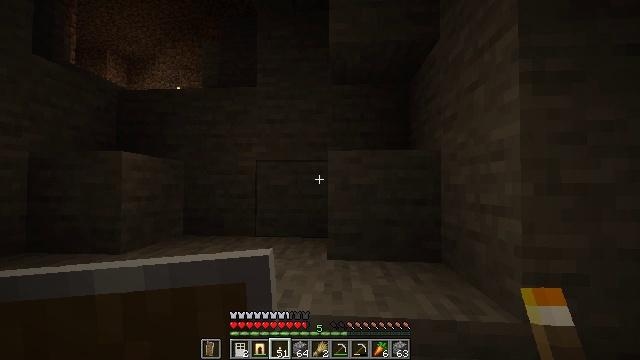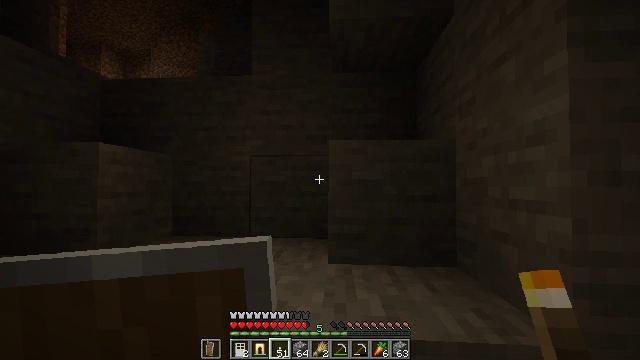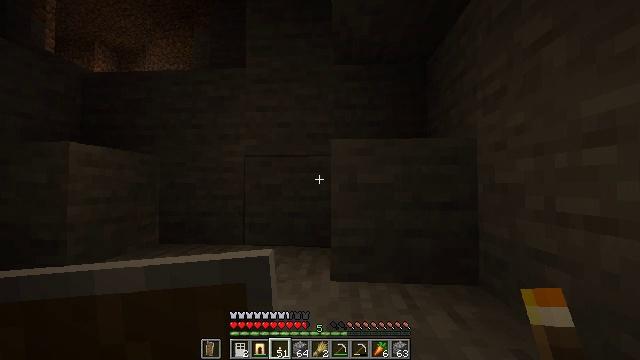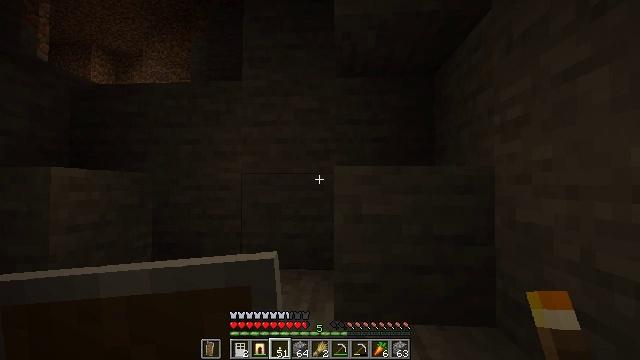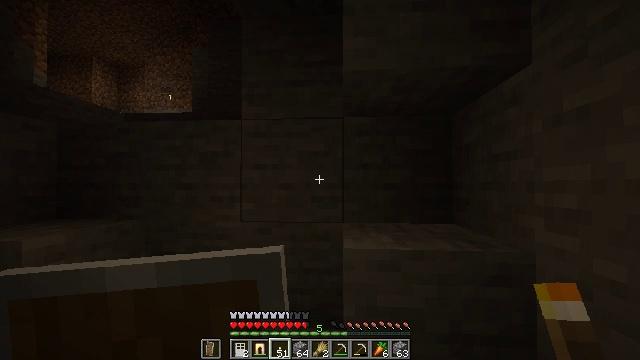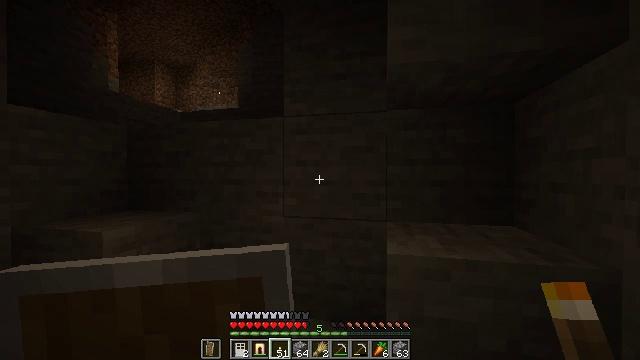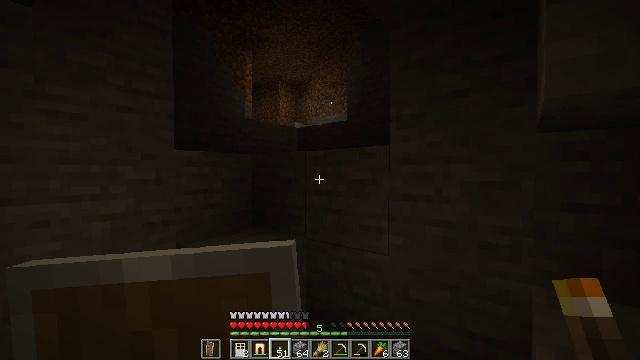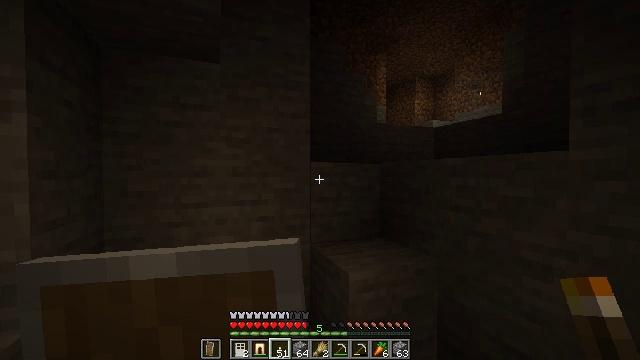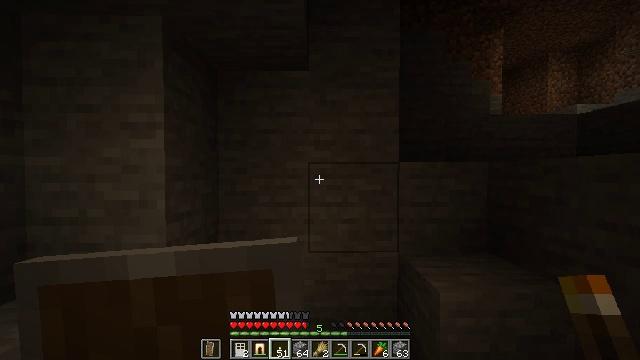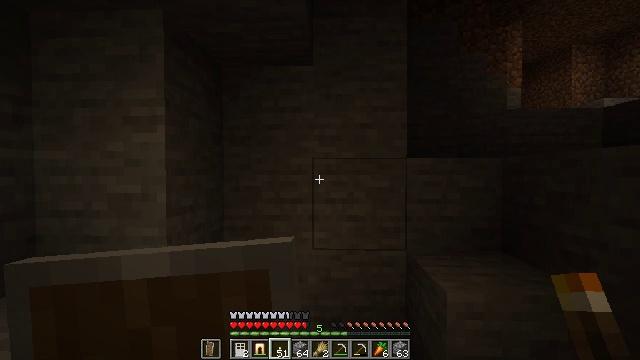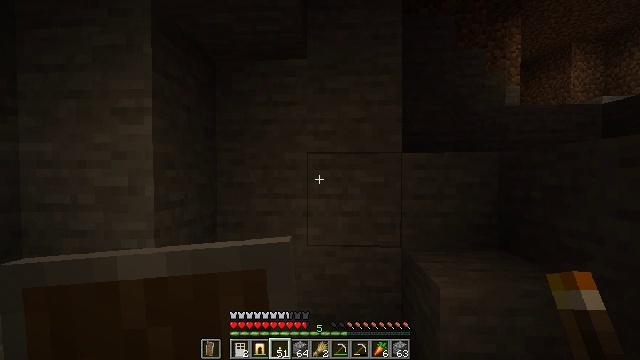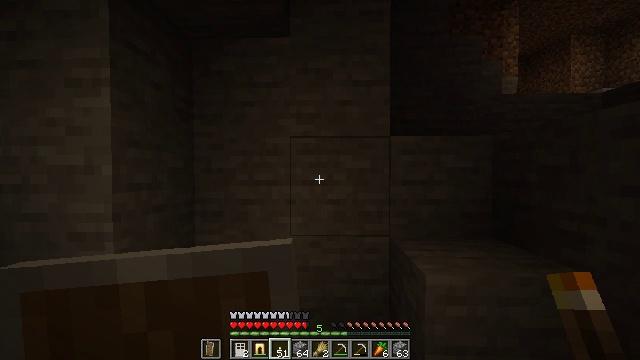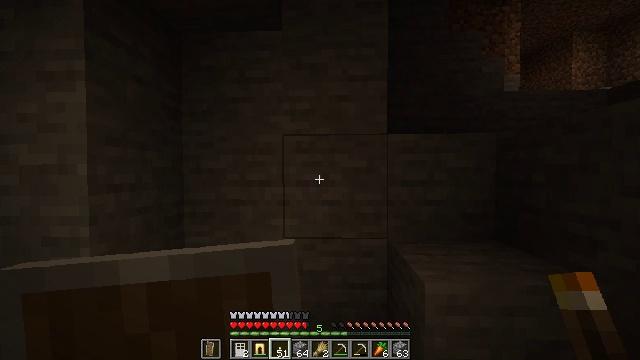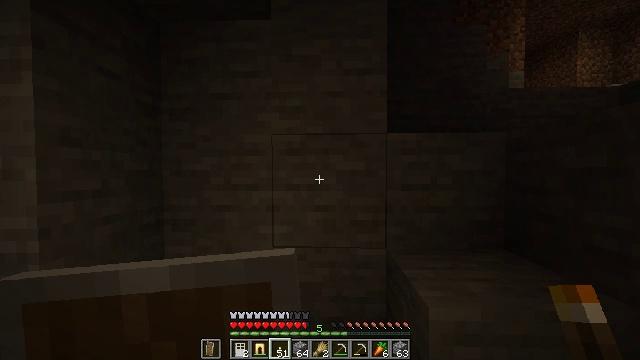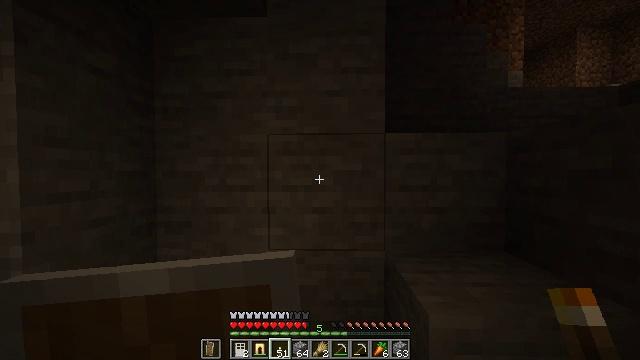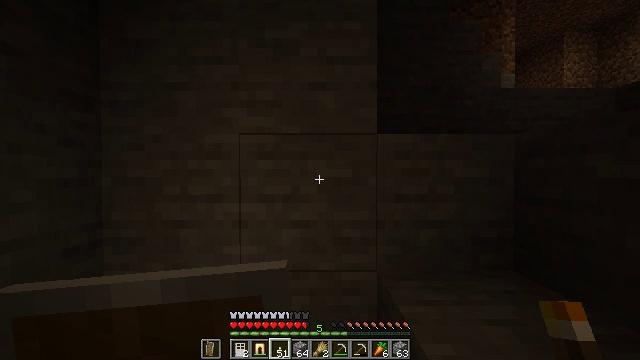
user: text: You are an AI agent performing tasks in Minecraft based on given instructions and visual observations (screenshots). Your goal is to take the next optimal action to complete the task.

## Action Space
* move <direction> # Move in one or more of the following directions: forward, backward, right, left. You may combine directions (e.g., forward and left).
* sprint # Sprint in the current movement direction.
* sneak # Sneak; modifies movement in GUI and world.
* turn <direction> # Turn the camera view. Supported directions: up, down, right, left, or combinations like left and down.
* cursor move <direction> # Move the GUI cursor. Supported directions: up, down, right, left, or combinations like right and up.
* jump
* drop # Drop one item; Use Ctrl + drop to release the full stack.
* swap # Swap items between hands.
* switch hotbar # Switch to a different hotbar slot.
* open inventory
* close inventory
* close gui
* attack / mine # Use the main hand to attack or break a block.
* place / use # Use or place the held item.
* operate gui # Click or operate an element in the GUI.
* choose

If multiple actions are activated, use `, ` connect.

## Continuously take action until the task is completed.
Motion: motion action
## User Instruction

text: Pick up the white bed by breaking it.
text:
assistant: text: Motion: move forward
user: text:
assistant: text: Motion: move forward
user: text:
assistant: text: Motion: move forward, jump
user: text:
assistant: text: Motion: move forward, jump
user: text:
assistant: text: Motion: move forward, turn left and down, jump
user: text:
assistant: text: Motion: move forward, turn left, jump
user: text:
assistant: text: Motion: move forward, turn left
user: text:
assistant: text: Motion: move forward, turn left
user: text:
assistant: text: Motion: move forward, turn left
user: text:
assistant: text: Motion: move forward
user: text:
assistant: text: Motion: move forward
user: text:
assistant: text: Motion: move forward
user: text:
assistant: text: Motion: move forward
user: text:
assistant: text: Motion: move forward
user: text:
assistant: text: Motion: move forward, turn right
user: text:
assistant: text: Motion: move forward, turn right, jump
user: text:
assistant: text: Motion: move forward, turn right, jump
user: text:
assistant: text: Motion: move forward, turn right, jump
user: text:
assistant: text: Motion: move forward, turn right, jump
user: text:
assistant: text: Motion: move forward, turn right, jump
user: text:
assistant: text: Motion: move forward, turn right, jump
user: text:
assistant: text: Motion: move forward, turn right, jump
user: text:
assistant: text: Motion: move forward, turn right, jump
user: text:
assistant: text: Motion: move forward, jump
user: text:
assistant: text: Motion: move forward, jump
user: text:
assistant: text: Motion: move forward, jump
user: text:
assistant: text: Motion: move forward, jump
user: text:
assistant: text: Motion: move forward, jump
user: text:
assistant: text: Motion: move forward, jump
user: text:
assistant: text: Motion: move forward, jump